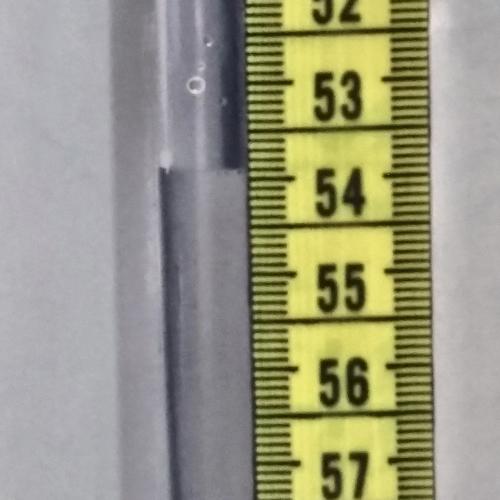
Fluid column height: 53.9 cm